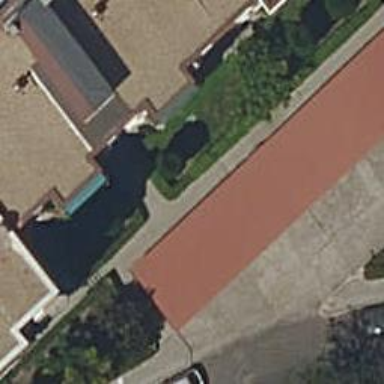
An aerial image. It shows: Footway made of paving stones.